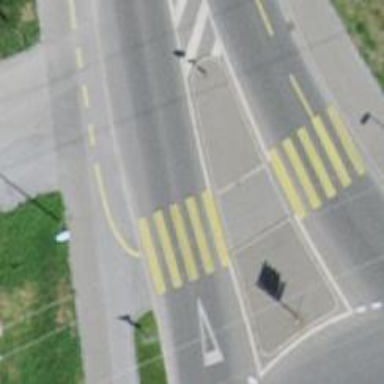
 and there is cycle track on the left side."